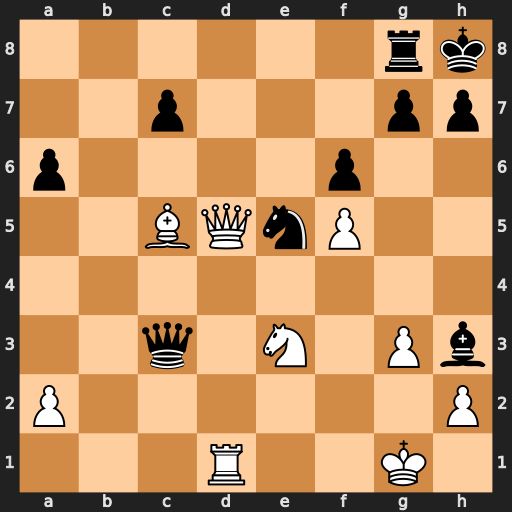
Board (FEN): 6rk/2p3pp/p4p2/2BQnP2/8/2q1N1Pb/P6P/3R2K1
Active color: w
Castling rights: -
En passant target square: -
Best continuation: Qxg8+ Kxg8 Rd8+ Kf7 Rf8#